Question: I have two tables (Table A & Table B) that I have in a database (SpatiaLite database). I would like to join all the entries in Table A with Table B using two foreign keys (TableA.Location & TableB.LSD, TableA.LICENCE_NO & TableB.Licence_No); however, there will be multiple INCIDEN_NO entries in Table A that match up with the joined rows in Table B.
Since there will be many INCIDEN_NO entries associated with the Licence_No in Table B, I would like to evenly distribute the INCIDEN_NO entries among all the LIC_LI_NO entries in Table B that align with the foreign keys. The rows from Table A can be randomly assigned to each LIC_LI_NO in Table B randomly and in no particular order.
I cannot seem to find a SQL expression for this operation, which has really stumped me for weeks.

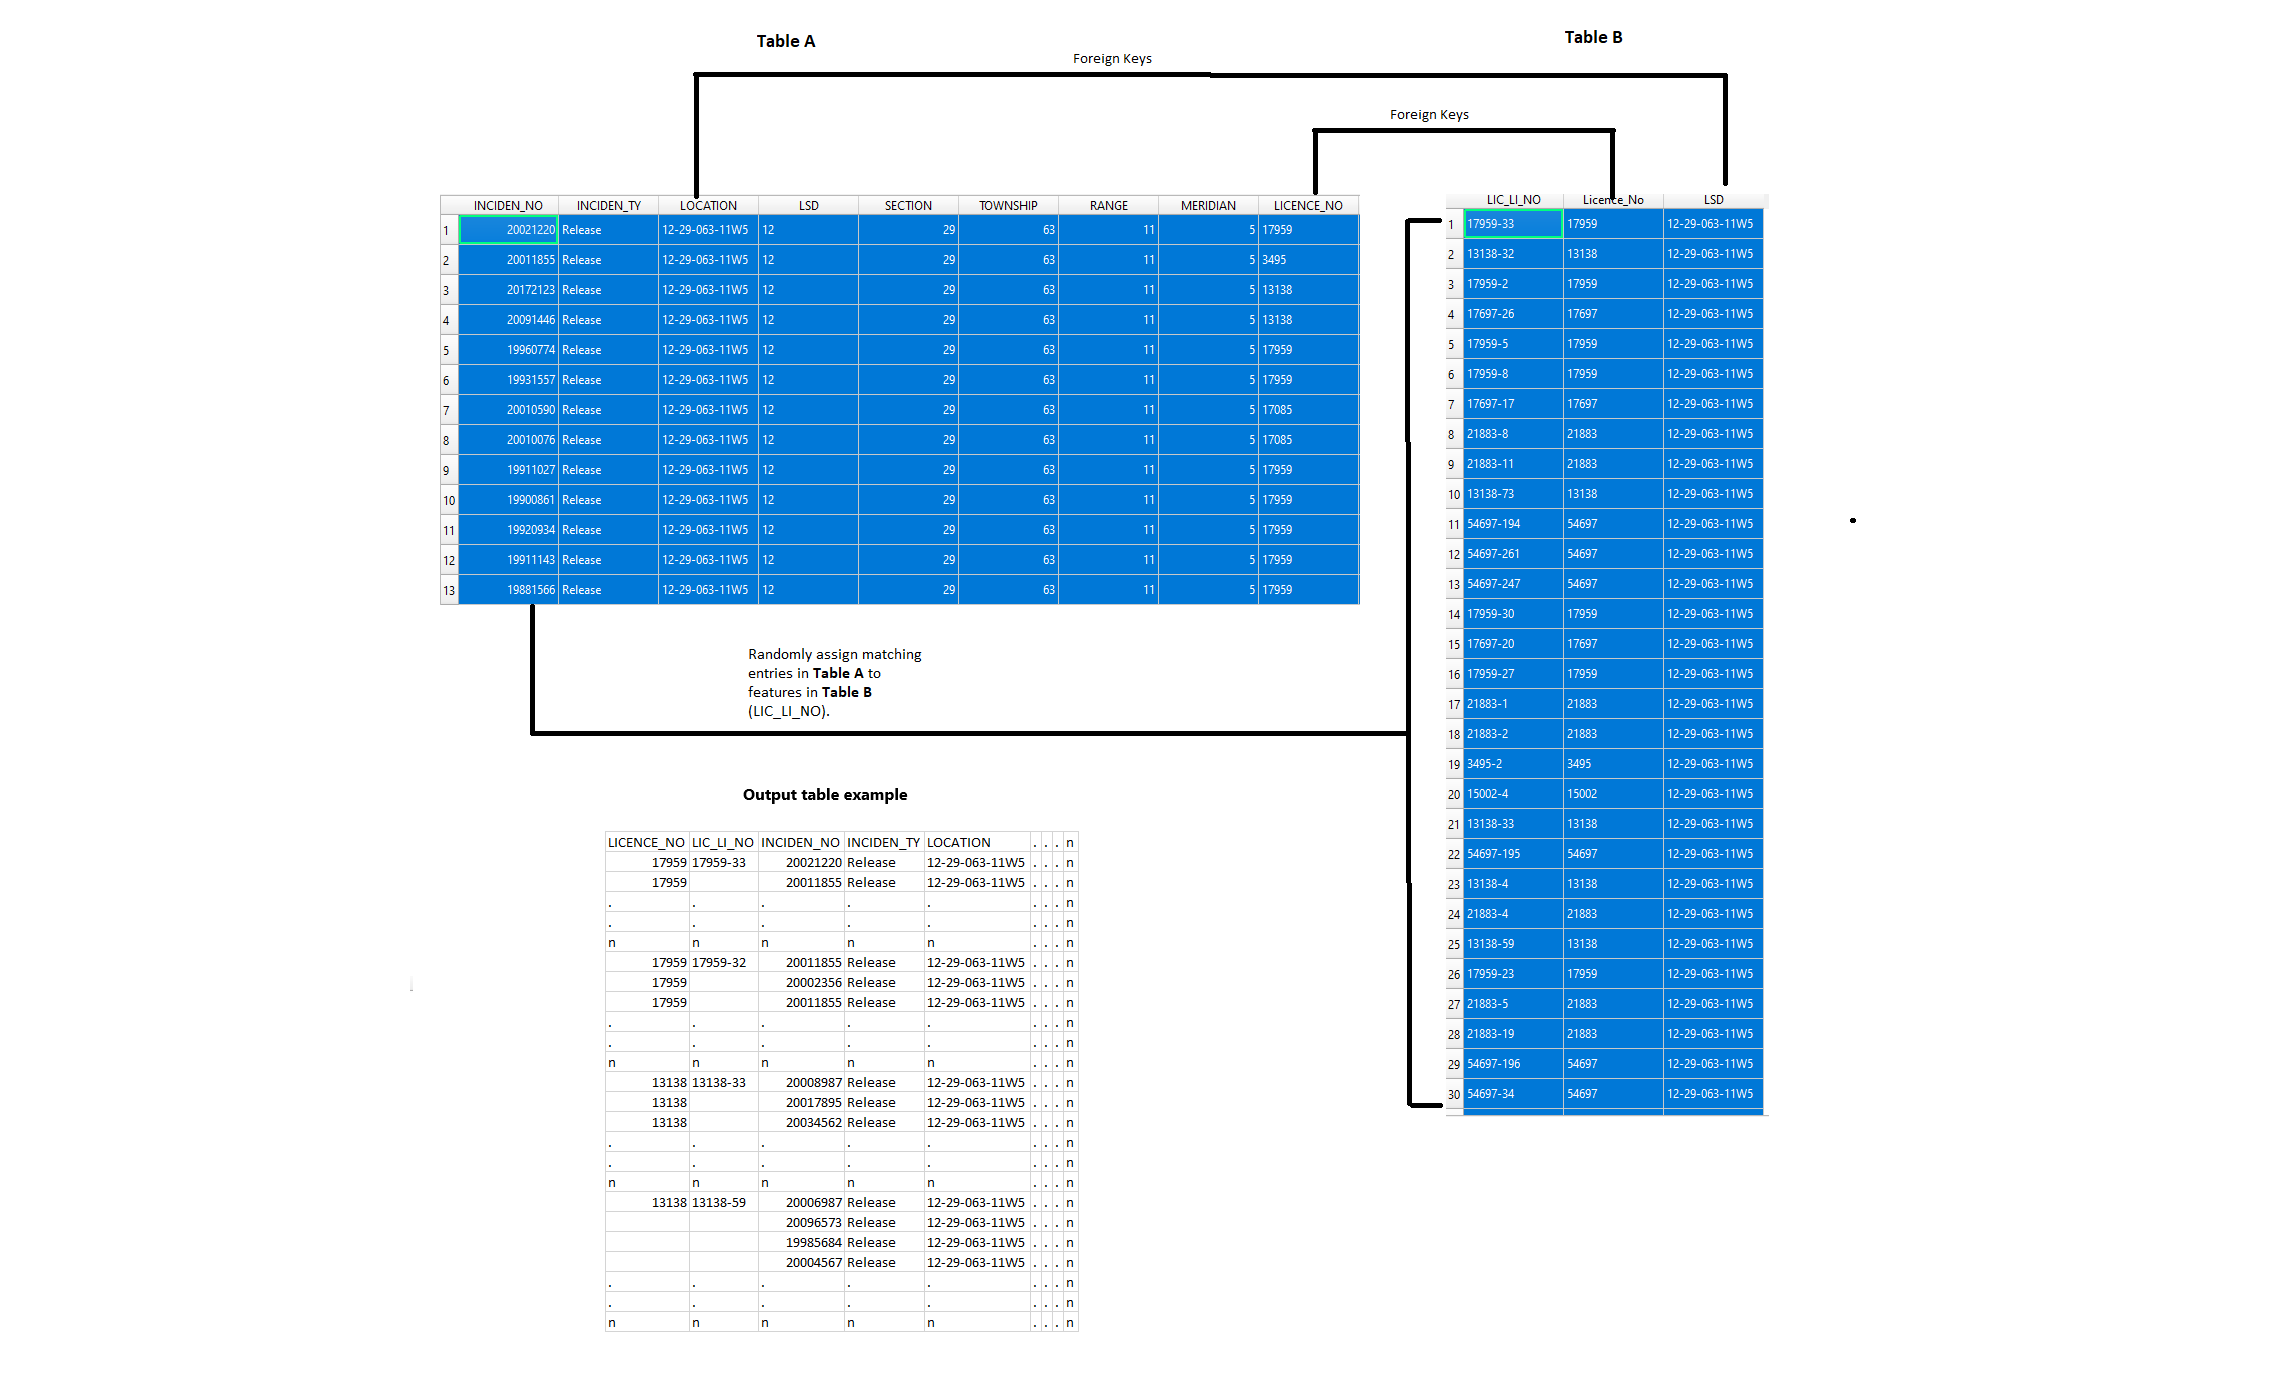
Answer: You could match the rows up randomly with something like this:
'''
with B as (
select row_number() over () as rn, lic_li_no
from B
), A as (
select abs(random()) % cntb + 1 as randnum, a.*
from A cross apply (select count(*) as cntb from B) b
)
select *
from A inner join B on A.randnum = B.rn;
'''
You could also generate the cross product and keep random rows. I tried this query out on SQLite but it didn't seem to work as I expected:
'''
select * from A cross join B where abs(random()) % 20 = 1
'''
That said, I don't understand the purpose behind all this and it's certainly not a common thing to do in a database.